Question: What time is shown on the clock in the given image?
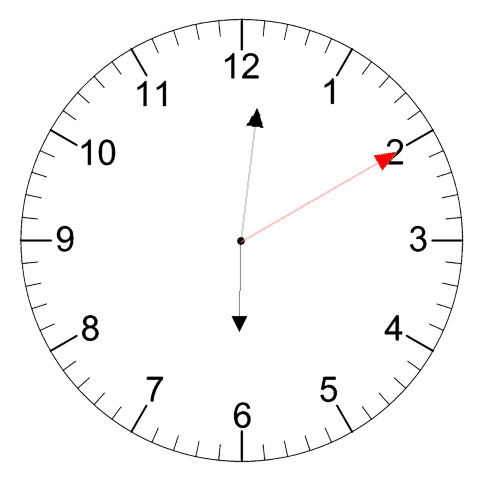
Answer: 06:01:10